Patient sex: M
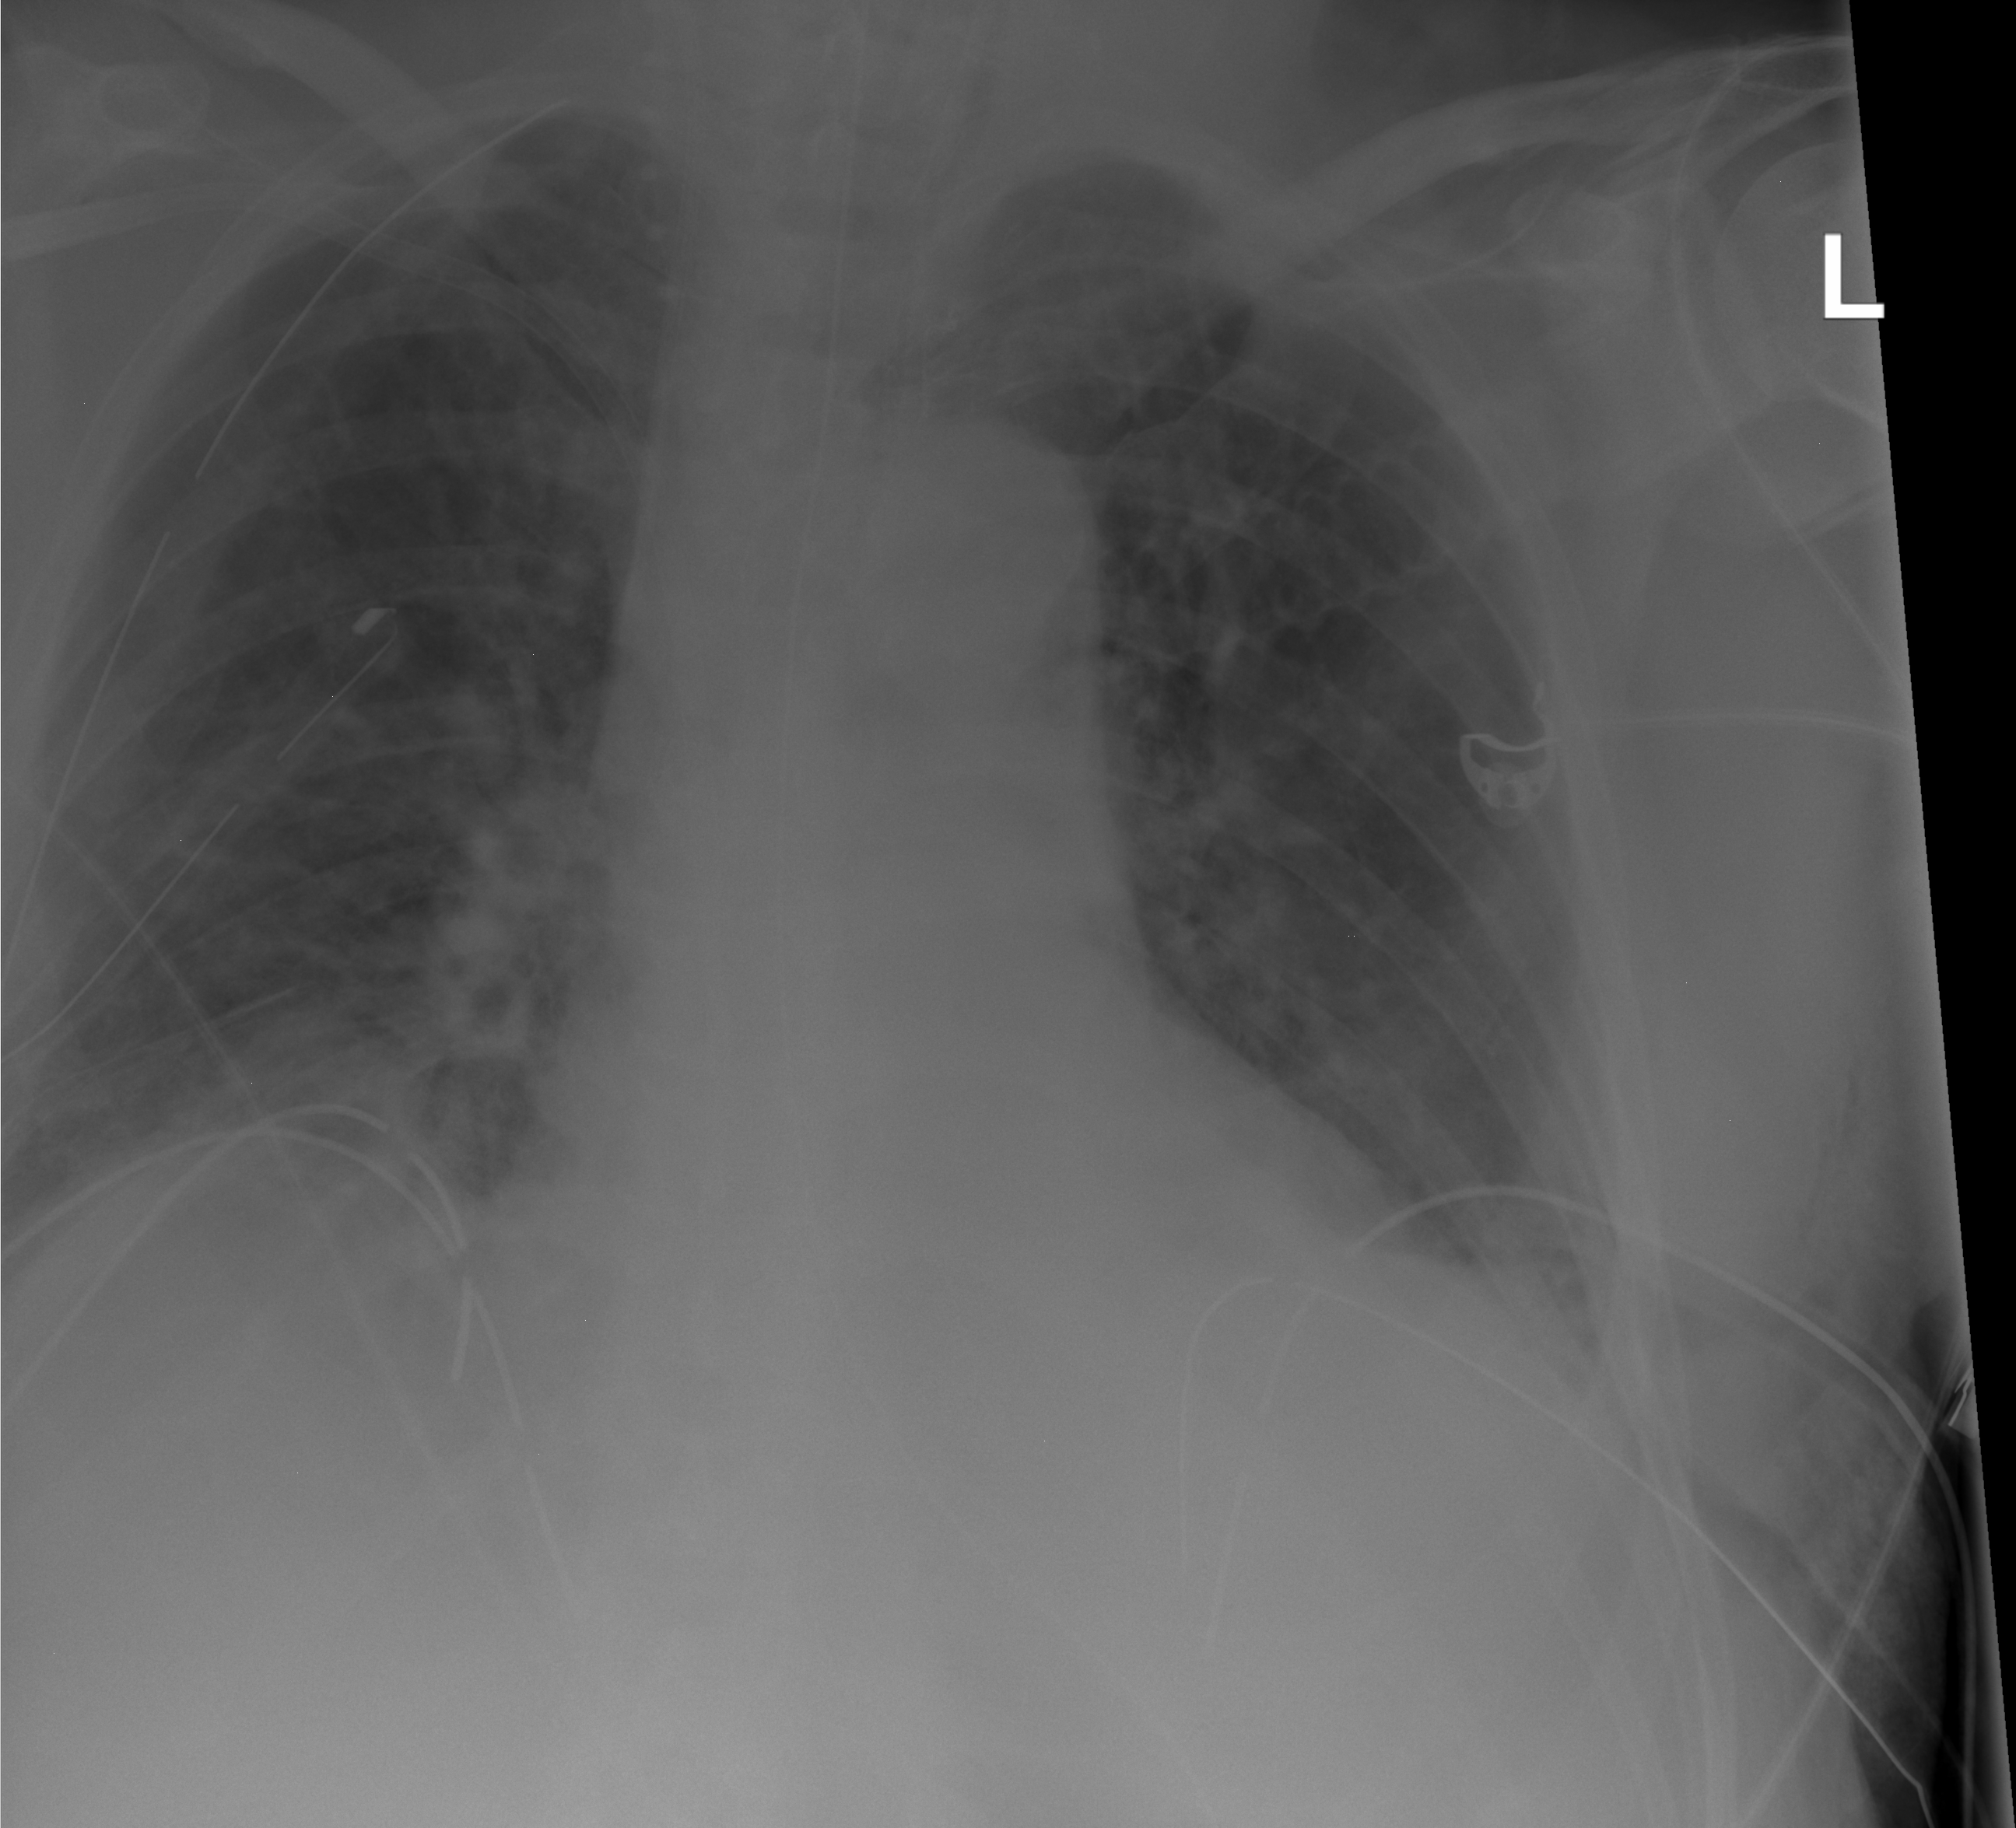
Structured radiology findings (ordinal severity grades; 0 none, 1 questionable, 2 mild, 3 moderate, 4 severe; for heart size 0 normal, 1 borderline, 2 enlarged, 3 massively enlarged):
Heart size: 0
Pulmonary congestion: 2
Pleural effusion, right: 0
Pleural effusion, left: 0
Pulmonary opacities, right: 1
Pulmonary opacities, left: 0
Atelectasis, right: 2
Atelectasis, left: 2